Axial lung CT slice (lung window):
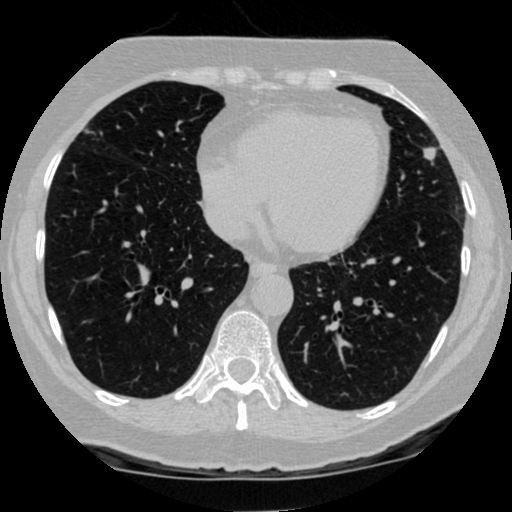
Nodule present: yes
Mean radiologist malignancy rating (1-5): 3.5